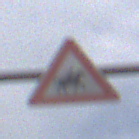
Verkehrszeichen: ReiterLinks
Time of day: Midday
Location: Outdoor (RoadRail)
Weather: PartlyCloudy
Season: NotSpecified
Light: Natural